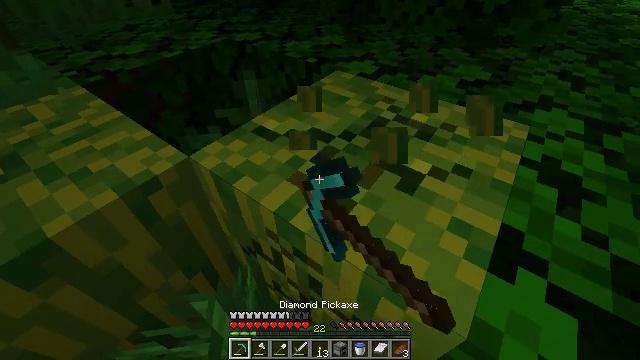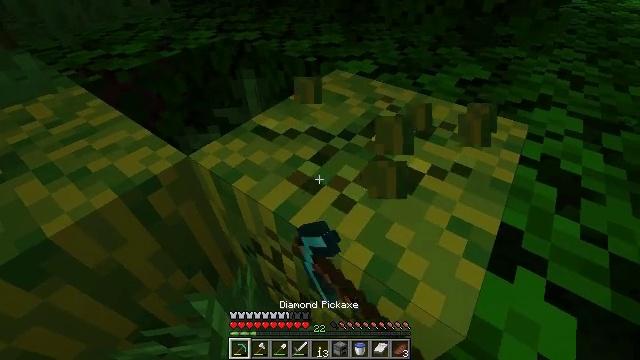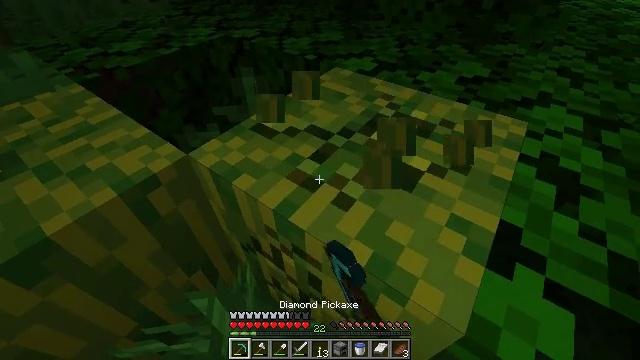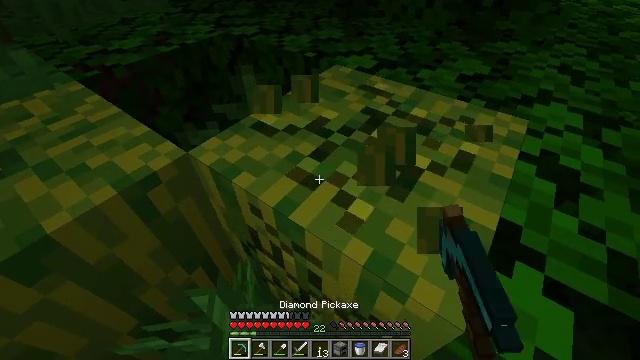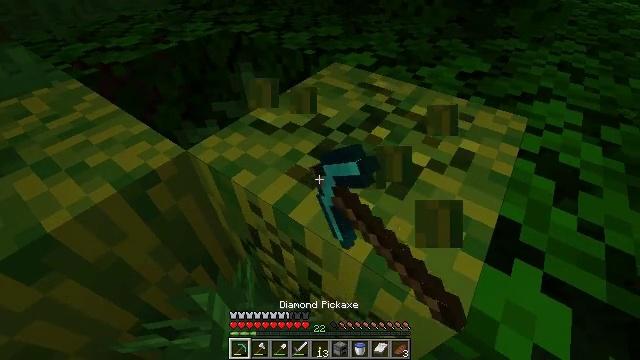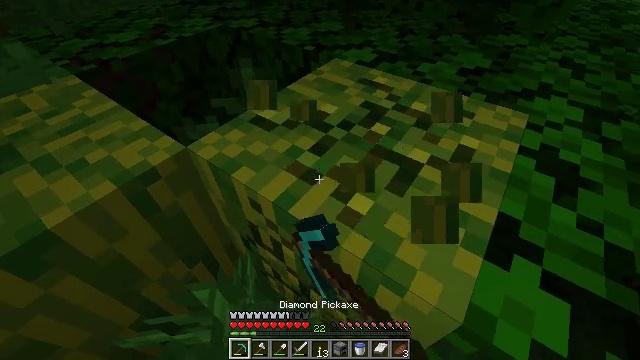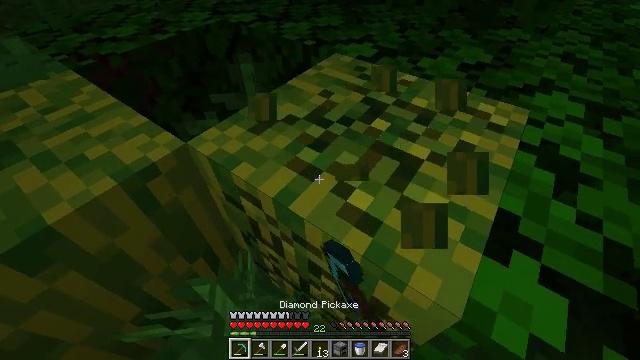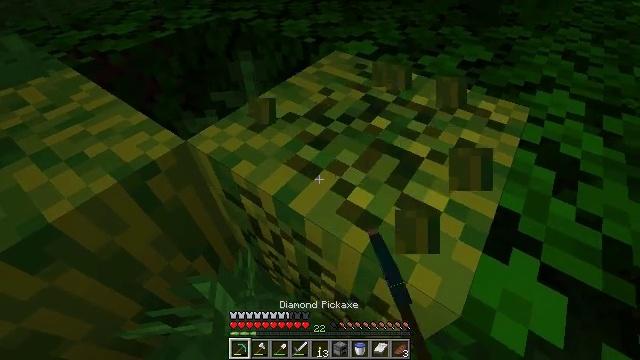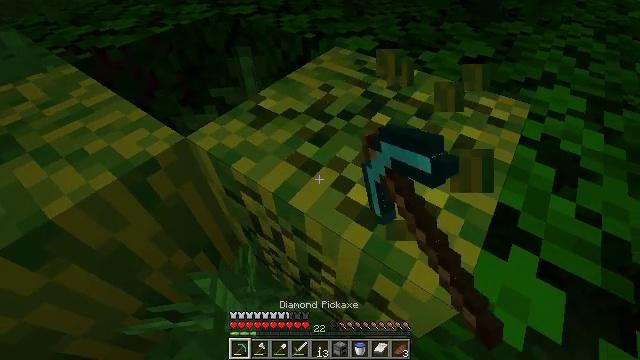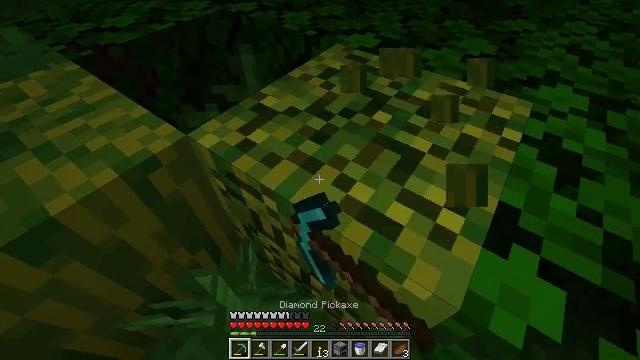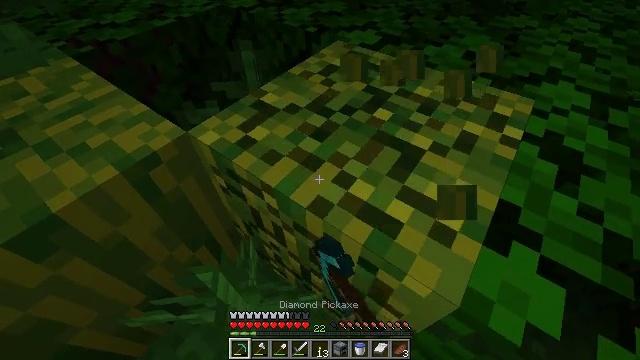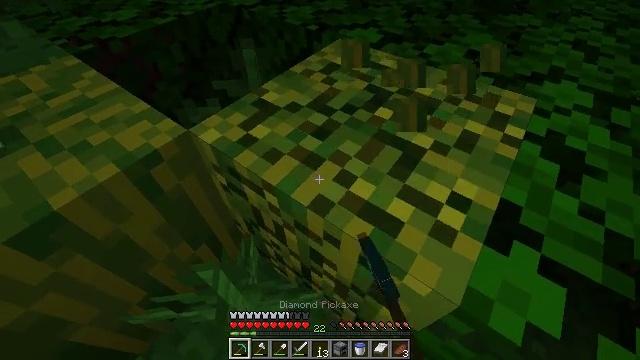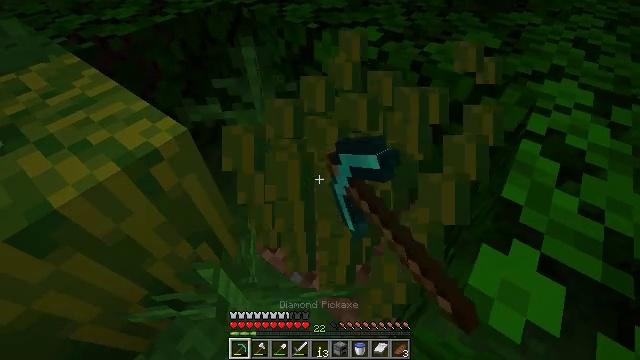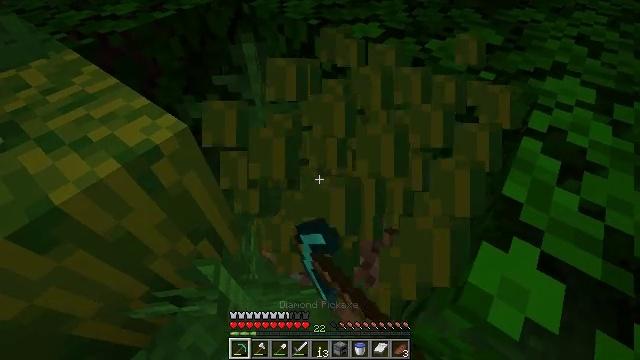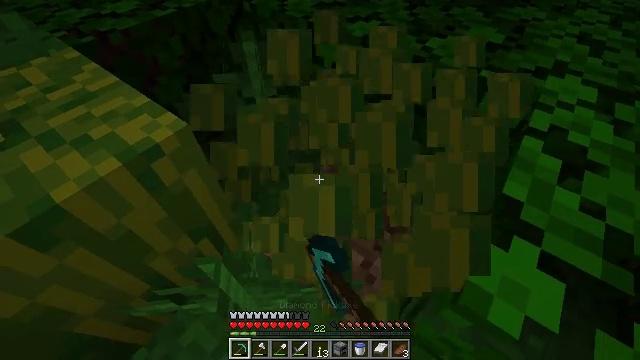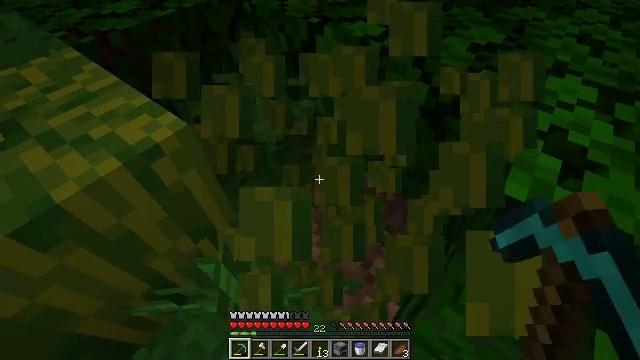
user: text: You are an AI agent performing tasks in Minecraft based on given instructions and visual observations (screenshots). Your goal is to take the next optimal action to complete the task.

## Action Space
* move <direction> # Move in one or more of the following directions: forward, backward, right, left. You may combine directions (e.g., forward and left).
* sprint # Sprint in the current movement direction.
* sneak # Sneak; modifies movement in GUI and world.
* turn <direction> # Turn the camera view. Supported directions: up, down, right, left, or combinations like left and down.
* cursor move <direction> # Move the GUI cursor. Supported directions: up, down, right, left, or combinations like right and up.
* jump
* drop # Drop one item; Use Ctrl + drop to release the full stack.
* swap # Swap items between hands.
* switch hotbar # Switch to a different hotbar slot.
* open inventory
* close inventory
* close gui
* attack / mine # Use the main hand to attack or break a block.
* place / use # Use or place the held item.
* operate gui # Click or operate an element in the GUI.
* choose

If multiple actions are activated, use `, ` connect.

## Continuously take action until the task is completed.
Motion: motion action
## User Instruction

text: Harvest melon from the farm.
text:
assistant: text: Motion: attack / mine
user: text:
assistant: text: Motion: attack / mine
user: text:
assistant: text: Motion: attack / mine
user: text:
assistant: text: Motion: attack / mine
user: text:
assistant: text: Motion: attack / mine
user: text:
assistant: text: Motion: attack / mine
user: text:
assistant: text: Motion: attack / mine
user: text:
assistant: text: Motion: attack / mine
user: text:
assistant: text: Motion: attack / mine
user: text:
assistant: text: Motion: attack / mine
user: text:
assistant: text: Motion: attack / mine
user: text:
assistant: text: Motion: attack / mine
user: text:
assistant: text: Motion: attack / mine
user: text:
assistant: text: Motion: attack / mine
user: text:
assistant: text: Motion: attack / mine
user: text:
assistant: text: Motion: attack / mine
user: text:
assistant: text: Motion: attack / mine